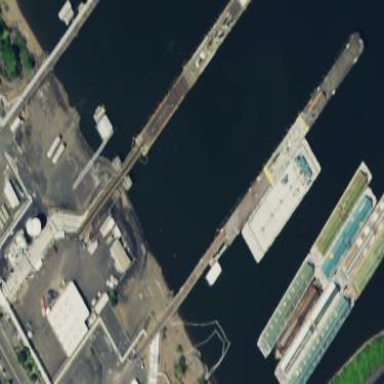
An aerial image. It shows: Man-made pier.